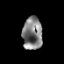
Tissue: prostate
Cell type: T cells
Senescence score: 0.3322
Nuclear area (px): 636
Mean DAPI intensity: 128.436